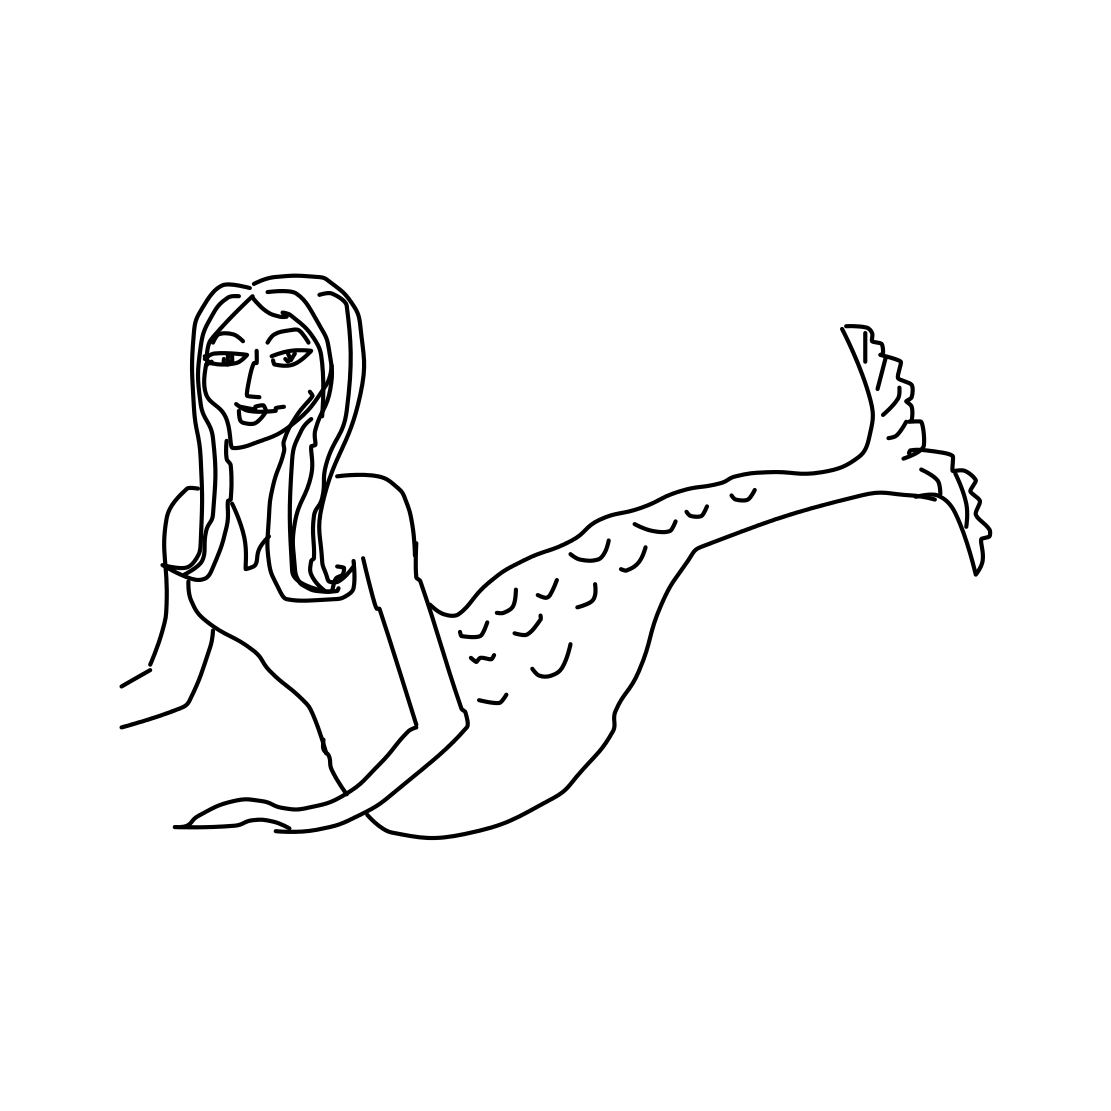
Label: mermaid